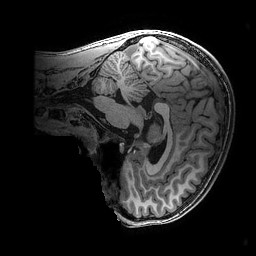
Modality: T1w
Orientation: sagittal
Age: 14
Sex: male
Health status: ill
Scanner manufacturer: ge
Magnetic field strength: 3 T
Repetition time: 0.007664 s
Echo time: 0.00342 s